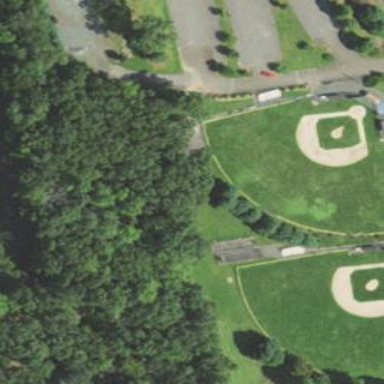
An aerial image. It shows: Baseball pitch for leisure and sports activities.